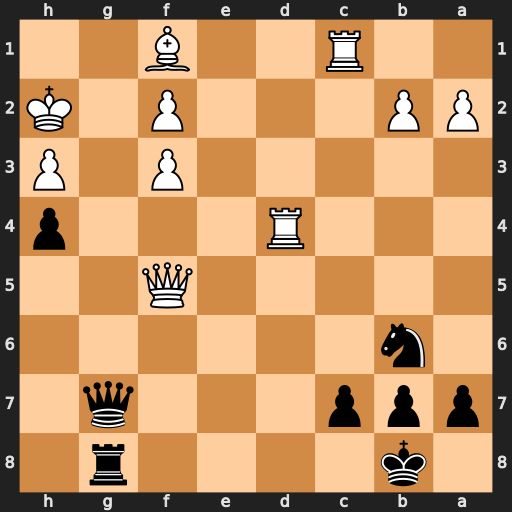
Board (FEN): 1k4r1/ppp3q1/1n6/5Q2/3R3p/5P1P/PP3P1K/2R2B2
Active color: b
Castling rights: -
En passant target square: -
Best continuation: Qg1#